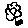
Label: flower